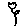
Label: flower